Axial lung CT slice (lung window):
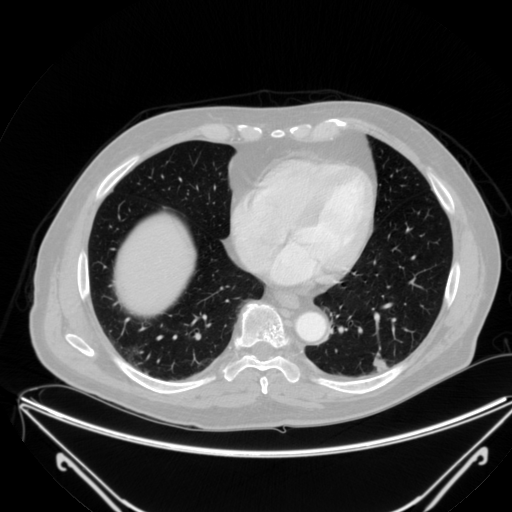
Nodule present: yes
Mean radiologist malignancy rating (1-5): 3.75